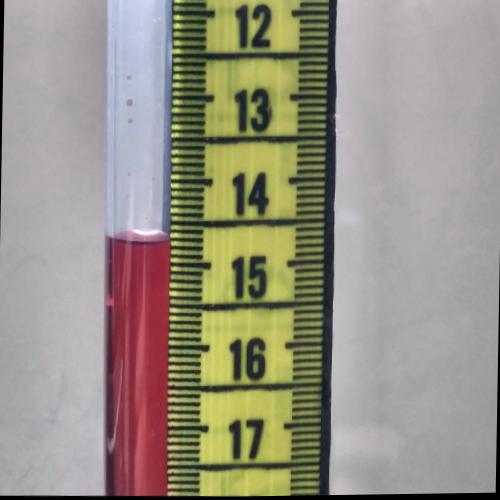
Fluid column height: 14.7 cm